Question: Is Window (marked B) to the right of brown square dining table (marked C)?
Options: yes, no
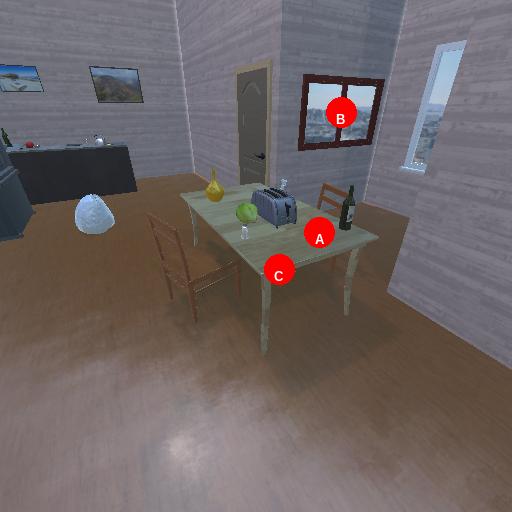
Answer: yes